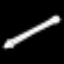
Label: pencil